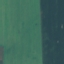
Land use / land cover: AnnualCrop